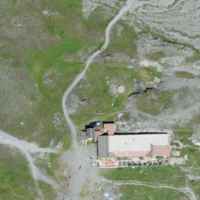
EUNIS habitat code: 31
Species observed at this site:
Dryas octopetala
Montifringilla nivalis
Gentianella campestris